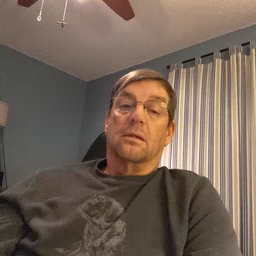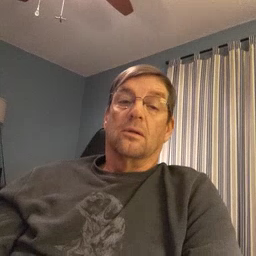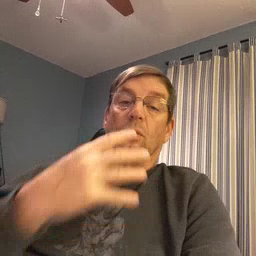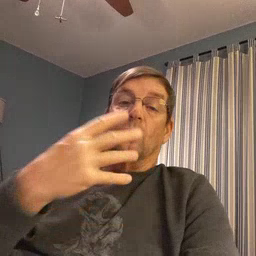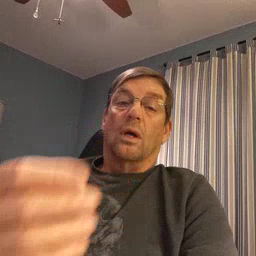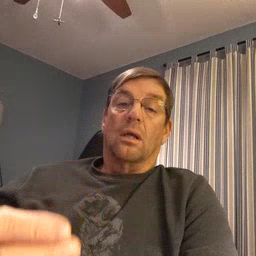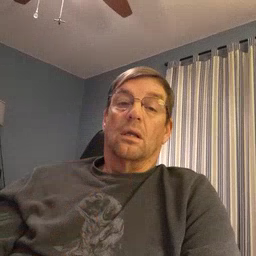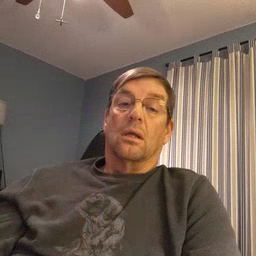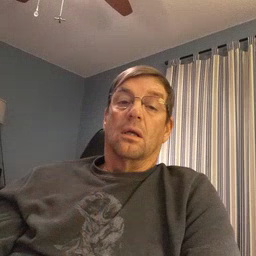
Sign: wet